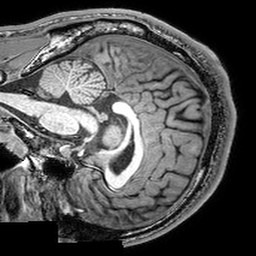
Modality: T1w
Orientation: sagittal
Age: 24
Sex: male
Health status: healthy
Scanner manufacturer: philips
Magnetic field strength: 3 T
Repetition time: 0.007151 s
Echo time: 0.003245 s